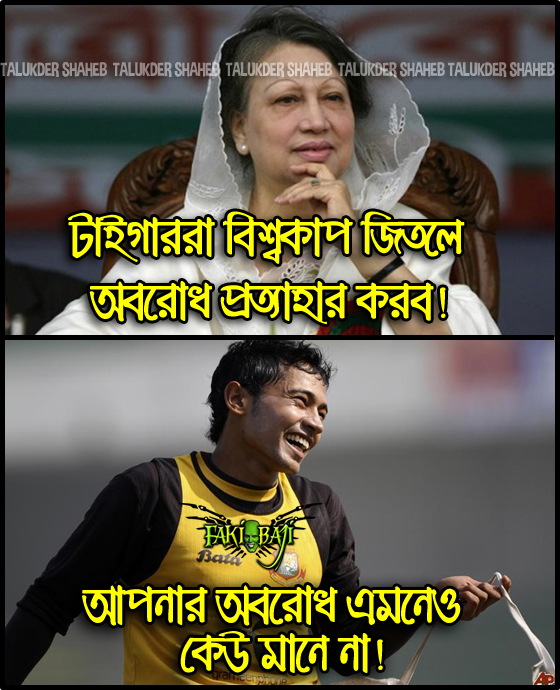
Caption: টাইগাররা বিশ্বকাপ জিতলে অবরোধ প্রত্যাহার করব! আপনার অবরোধ এমনেও কেউ মানে না!
Label: non-hate